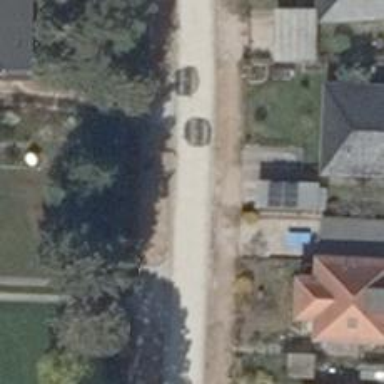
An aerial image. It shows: Driveway.